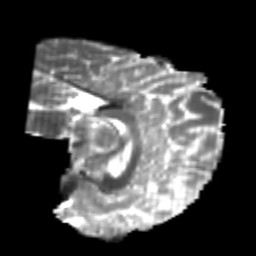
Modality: T2w
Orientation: sagittal
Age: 20
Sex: male
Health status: healthy
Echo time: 0.074 s